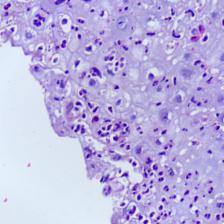
Diagnosis: OSCC